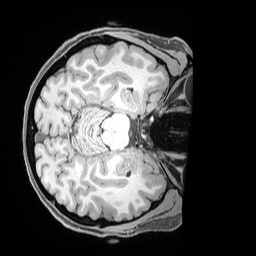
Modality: T1w
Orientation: axial
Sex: female
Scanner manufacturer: siemens
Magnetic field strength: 3 T
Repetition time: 2.53 s
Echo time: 0.00169 s